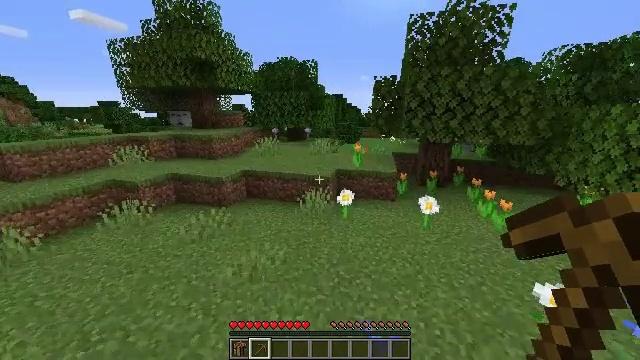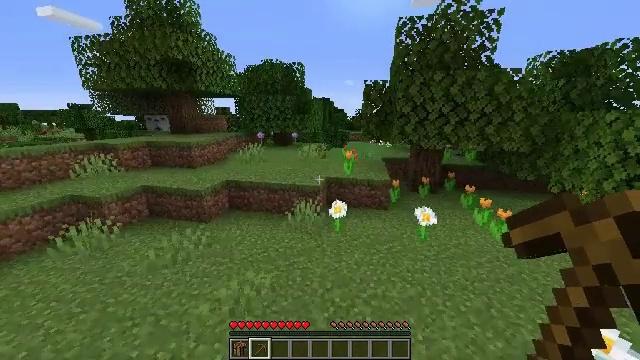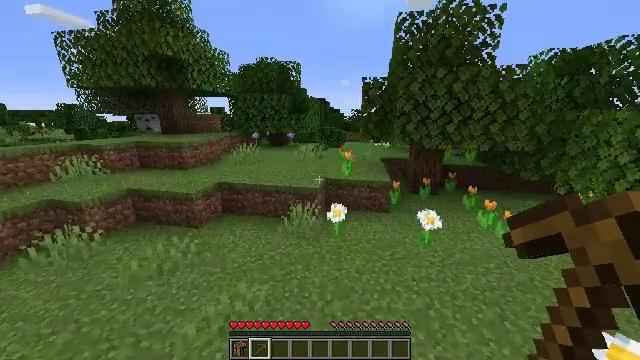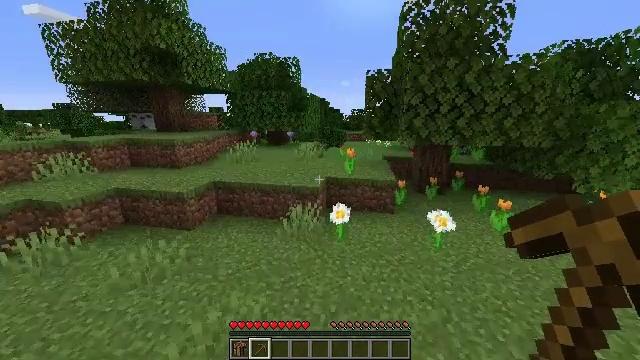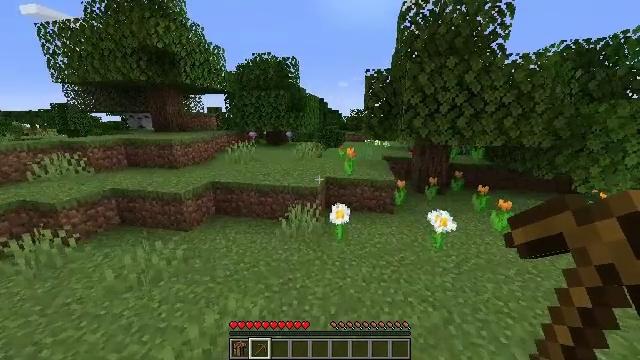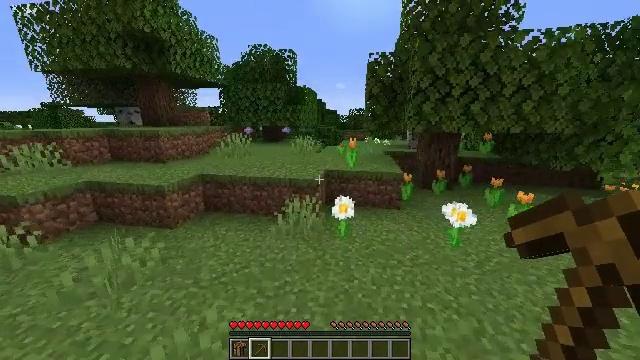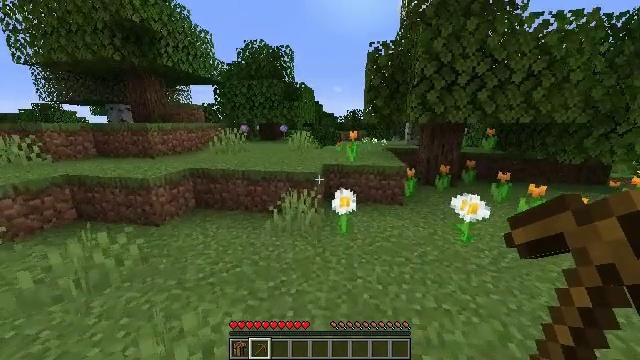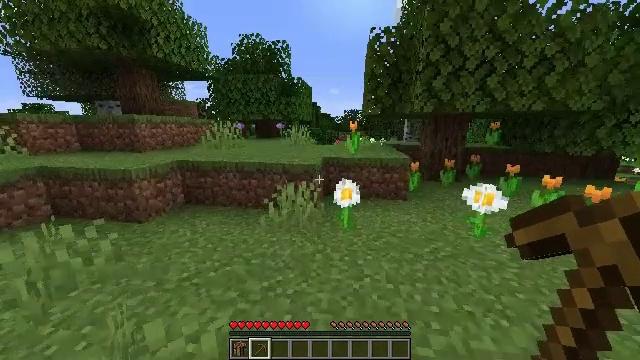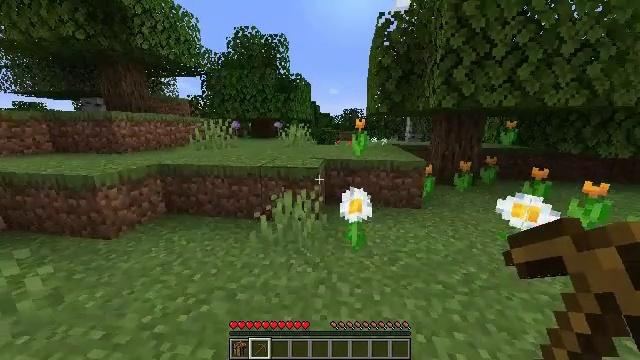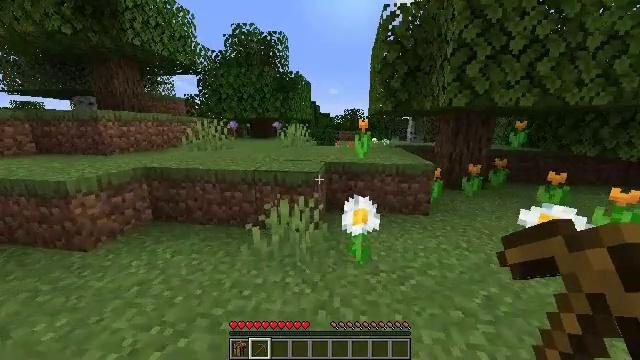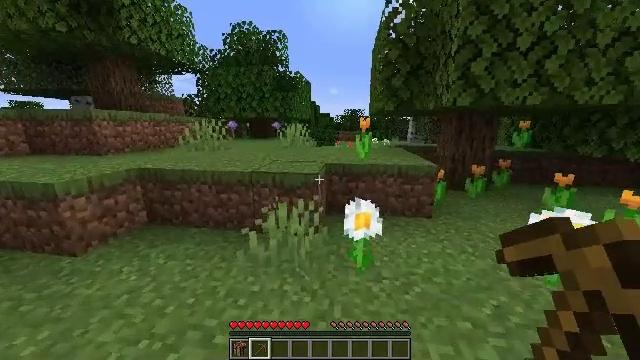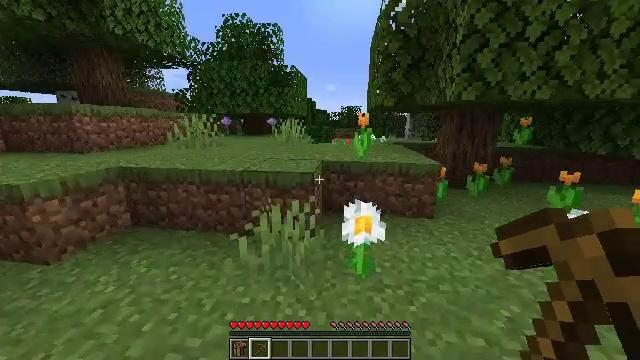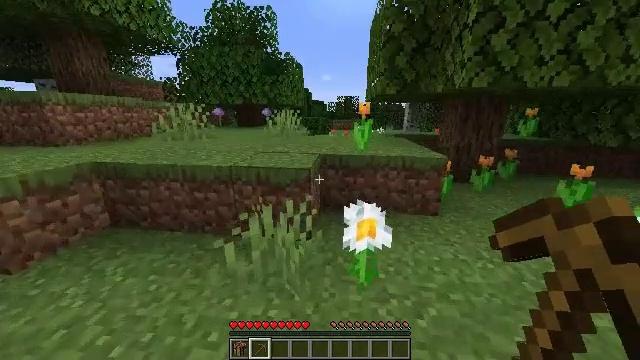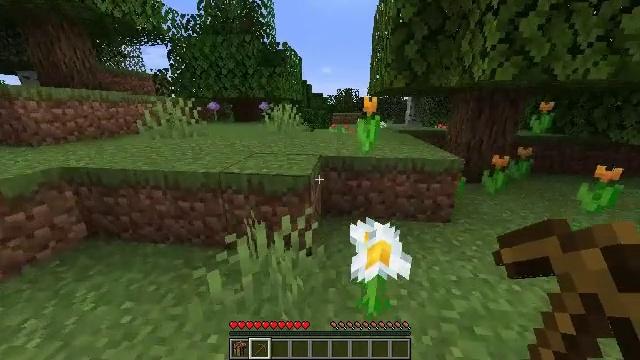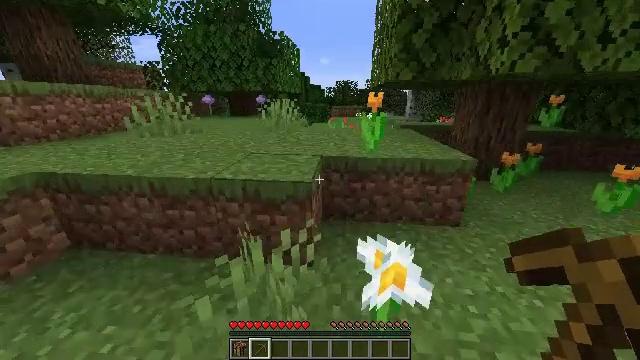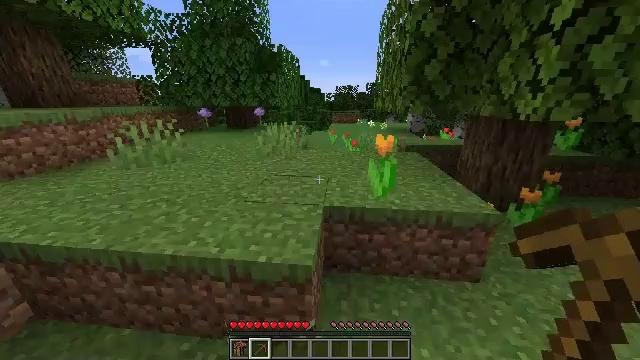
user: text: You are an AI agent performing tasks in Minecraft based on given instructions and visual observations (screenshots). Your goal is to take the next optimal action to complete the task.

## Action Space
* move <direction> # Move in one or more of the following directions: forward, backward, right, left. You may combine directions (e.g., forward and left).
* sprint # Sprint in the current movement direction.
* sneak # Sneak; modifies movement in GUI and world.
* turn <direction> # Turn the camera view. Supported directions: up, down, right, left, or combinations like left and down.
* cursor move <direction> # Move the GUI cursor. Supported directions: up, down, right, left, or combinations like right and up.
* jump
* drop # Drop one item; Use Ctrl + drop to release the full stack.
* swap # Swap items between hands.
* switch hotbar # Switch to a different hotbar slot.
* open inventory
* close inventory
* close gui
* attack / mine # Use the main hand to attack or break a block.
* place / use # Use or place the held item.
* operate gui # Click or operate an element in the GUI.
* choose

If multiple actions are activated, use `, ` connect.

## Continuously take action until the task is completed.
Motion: motion action
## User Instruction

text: Pick up the poppy from the field.
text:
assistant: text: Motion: move forward, sprint, turn right, jump
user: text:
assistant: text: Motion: move forward, sprint, turn right, jump
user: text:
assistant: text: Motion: move forward, sprint, jump
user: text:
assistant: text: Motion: move forward, sprint
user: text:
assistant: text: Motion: move forward, sprint
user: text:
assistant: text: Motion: move forward, sprint
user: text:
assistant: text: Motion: move forward, sprint
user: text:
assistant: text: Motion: move forward, sprint
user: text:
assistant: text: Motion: move forward, sprint
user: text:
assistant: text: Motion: move forward, sprint
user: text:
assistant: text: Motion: move forward, sprint
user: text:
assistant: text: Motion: move forward, sprint, turn down
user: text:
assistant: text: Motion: move forward, sprint, turn down
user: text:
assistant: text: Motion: move forward, sprint, turn down, jump
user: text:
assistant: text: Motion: move forward, sprint, jump
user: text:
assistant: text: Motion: move forward, sprint, jump
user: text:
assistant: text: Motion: move forward, sprint, jump
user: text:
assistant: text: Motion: move forward, sprint, jump
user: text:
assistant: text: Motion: move forward, sprint, jump
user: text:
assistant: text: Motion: move forward, sprint, jump
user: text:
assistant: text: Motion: move forward, sprint, jump
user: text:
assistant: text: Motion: move forward, sprint, jump
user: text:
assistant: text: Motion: move forward, sprint, jump
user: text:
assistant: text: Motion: move forward, sprint, turn right and down, jump
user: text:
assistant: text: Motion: move forward, sprint, jump
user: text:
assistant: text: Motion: move forward, sprint, jump
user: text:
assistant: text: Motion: move forward, sprint, jump
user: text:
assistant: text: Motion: move forward, sprint, jump
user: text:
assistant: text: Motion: move forward, sprint, jump
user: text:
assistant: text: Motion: move forward, sprint, jump